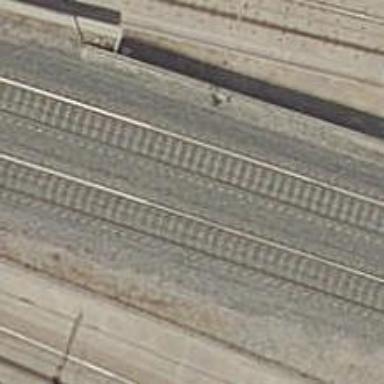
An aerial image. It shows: Railway track with contact lines for electrification.